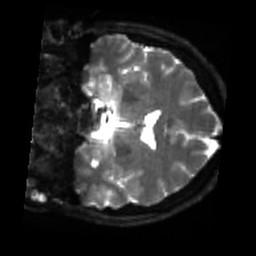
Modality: sbref
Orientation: coronal
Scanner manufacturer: siemens
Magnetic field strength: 3 T
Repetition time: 4 s
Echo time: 0.0594 s